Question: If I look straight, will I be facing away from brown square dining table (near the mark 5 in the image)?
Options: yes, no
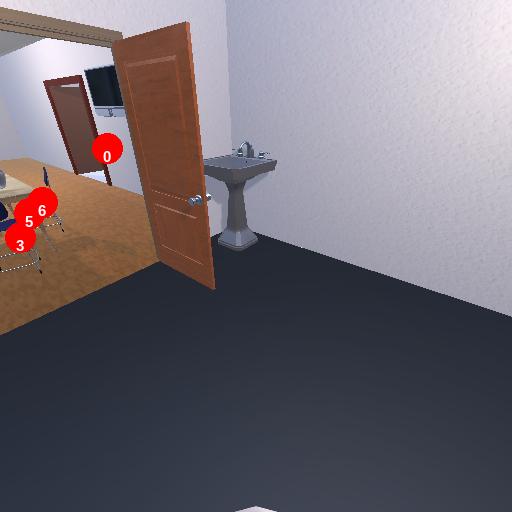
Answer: yes